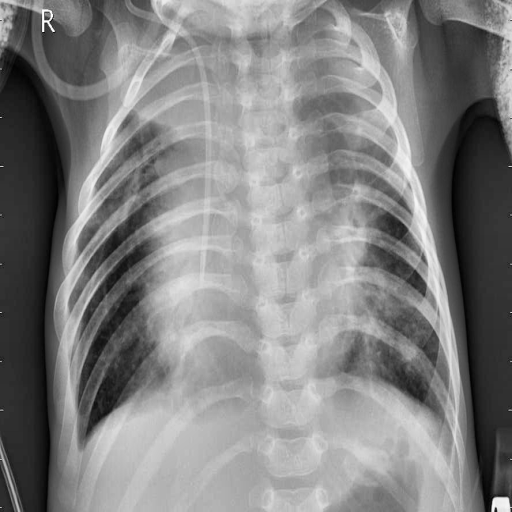
Finding: PNEUMONIA